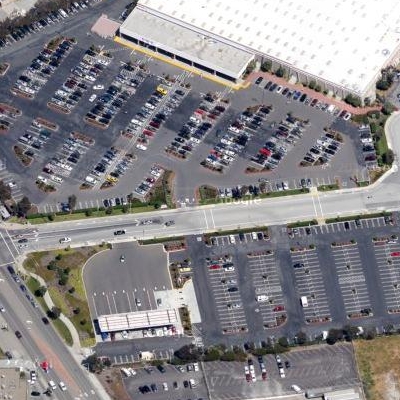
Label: Parking